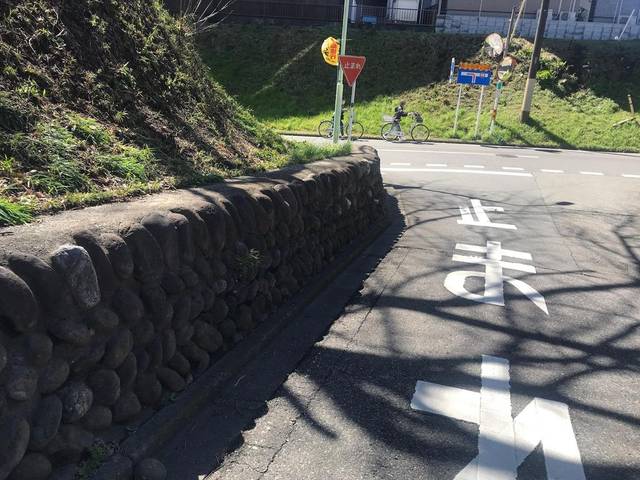
Region: Japan
Coordinates: 35.906, 139.491